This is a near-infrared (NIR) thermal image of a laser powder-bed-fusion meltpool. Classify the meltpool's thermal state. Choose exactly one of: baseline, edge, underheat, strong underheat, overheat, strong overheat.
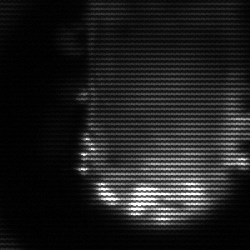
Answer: baseline